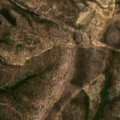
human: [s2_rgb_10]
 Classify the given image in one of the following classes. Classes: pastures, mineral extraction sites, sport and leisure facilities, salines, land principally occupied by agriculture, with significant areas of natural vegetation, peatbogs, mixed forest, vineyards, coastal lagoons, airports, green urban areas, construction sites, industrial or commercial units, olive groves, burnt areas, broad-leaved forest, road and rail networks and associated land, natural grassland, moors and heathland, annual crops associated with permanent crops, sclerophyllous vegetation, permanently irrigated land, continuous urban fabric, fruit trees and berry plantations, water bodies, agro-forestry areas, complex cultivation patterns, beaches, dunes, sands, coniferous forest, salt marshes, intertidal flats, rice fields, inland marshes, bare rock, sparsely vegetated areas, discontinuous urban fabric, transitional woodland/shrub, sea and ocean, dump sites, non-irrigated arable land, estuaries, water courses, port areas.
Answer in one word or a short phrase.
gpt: mixed forest, transitional woodland/shrub